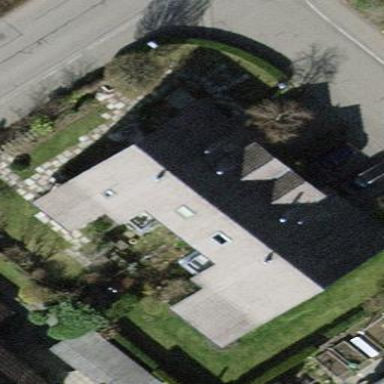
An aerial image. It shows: Terrace building.